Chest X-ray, PA view. Patient: 27 years old, sex M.
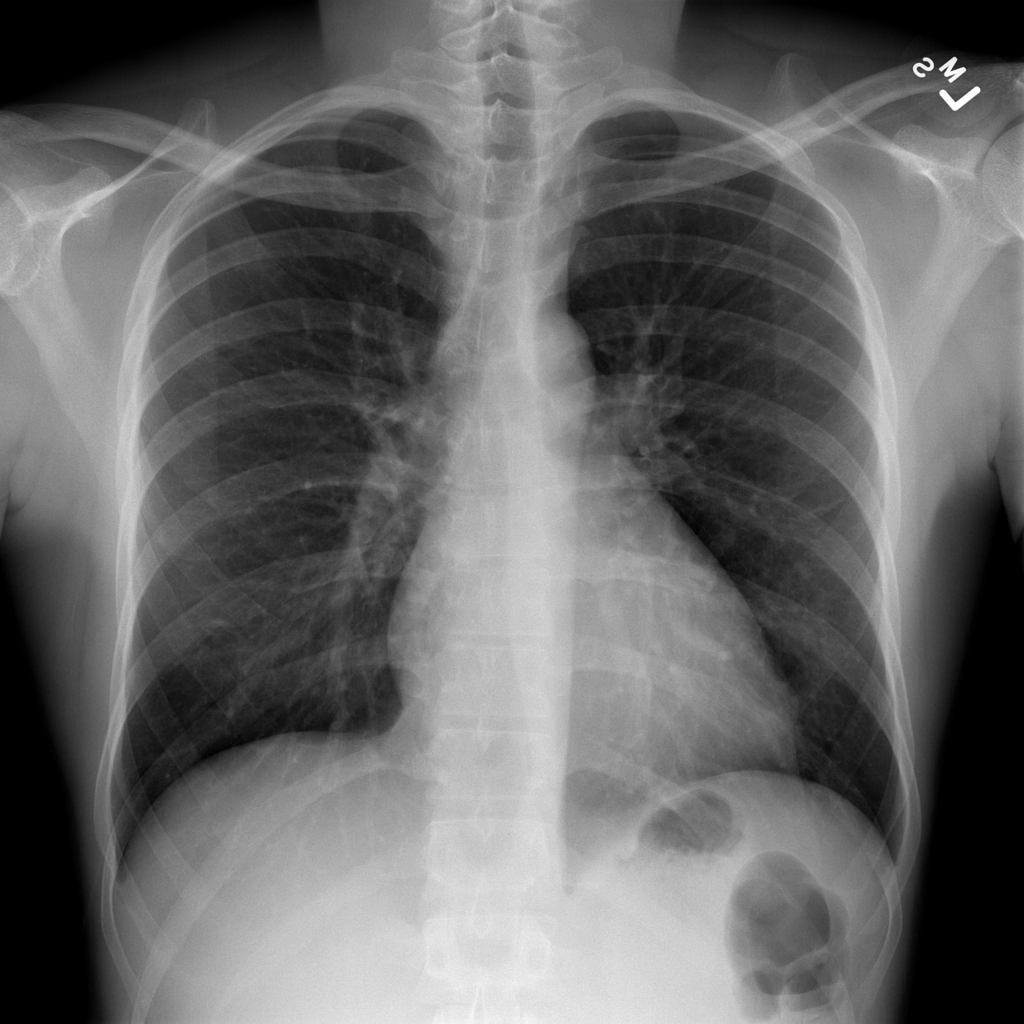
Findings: Cardiomegaly